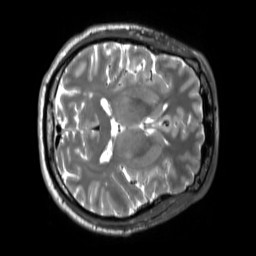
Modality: T2w
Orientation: axial
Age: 53
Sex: male
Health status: ill
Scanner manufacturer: siemens
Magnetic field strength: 3 T
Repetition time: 2.8 s
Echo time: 0.326 s